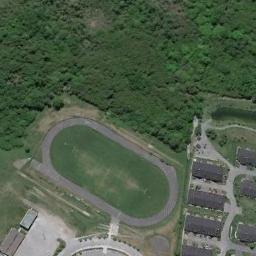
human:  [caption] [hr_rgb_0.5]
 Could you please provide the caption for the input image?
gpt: Next to the track are houses .

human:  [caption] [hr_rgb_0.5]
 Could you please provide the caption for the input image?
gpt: The ground track field is surrounded by a forest and some high-rise buildings are next to the ground track field .

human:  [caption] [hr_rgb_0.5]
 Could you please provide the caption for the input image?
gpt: A track and field is next to a building and surrounded by forests .

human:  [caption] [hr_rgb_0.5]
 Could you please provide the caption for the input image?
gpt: The ground track field is surrounded by grass .

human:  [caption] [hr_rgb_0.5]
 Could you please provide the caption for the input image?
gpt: There are many green trees beside the ground track field with a gray track .